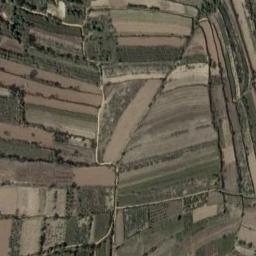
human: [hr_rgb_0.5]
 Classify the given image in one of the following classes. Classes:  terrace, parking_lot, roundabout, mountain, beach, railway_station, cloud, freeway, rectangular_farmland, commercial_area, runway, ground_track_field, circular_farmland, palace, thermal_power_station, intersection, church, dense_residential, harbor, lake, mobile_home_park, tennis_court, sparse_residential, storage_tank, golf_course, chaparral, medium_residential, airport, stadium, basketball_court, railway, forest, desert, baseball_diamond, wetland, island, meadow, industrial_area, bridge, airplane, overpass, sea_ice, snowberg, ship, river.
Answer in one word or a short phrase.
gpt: terrace